Question: I trying to calculate intersection point of two segments. Every segment will be either vertical or horizontal (0deg, 90deg, 180deg, 270deg). I need also calculate the intersection point if both segments are vertical or horizontal.

'''
function intersection(line1, line2) {
var origin1x = Math.min(line1.getStartPosition().x, line1.getEndPosition().x);
var origin1y = Math.min(line1.getStartPosition().y, line1.getEndPosition().y);
var origin2x = Math.min(line2.getStartPosition().x, line2.getEndPosition().x);
var origin2y = Math.min(line2.getStartPosition().y, line2.getEndPosition().y);
var dx = origin2x - origin1x;
var dy = origin2y - origin1y;
if((line1.isHorizontal() && (dx < 0 || dx > line2.getLength())) || (!line1.isHorizontal() && (dy < 0 || dy > line1.getLength()))) {
return null;
}
return {
x: line1.isHorizontal() ? origin1x + dx : origin1x,
y: !line2.isHorizontal() ? origin2y - dy : origin2y
}
}
'''
The code works well in some cases, but sometimes fail.
For example:
'''
line1 = ((0, 50), (0, 30)) // ((startX, startY), (endX, endY))
line2 = ((0, 0), (0, 30))
shouldBe = (0, 30)
'''
Thank you.
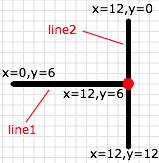
Answer: Since your lines are always either horizontal or vertical, it follows that they're exactly equal to their axis-aligned bounding boxes. Thus, instead of using a line intersection algorithm, we can simply use a bounding-box intersection algorithm, like this pseudocode:
'''
# get the minimum and maximum x and y coordinates of each region
# (this part can be skipped if you know the coordinates are sorted already)
(xmin1, xmax1) = sort(region1.start.x, region1.end.x)
(ymin1, ymax1) = sort(region1.start.y, region1.end.y)
(xmin2, xmax2) = sort(region2.start.x, region2.end.x)
(ymin2, ymax2) = sort(region2.start.y, region2.end.y)
# get the maximum of the minimums and the minimum of the maximums
xmin = max(xmin1, xmin2), xmax = min(xmax1, xmax2)
ymin = max(ymin1, ymin2), ymax = min(ymax1, ymax2)
# check if there is any overlap
if xmin > xmax or ymin > ymax:
raise error("the regions do not intersect")
else:
return new region( start=(xmin, ymin), end=(xmax, ymax) )
'''
Note that this code returns a new bounding box that covers the entire area where the two regions overlap. Even for regions that are horizontal / vertical lines, it's possible for this area to contain more than one point, if the two lines have the same orientation and overlap over a range of points. If you need just one point, you can always e.g. pick the midpoint of the overlap area.